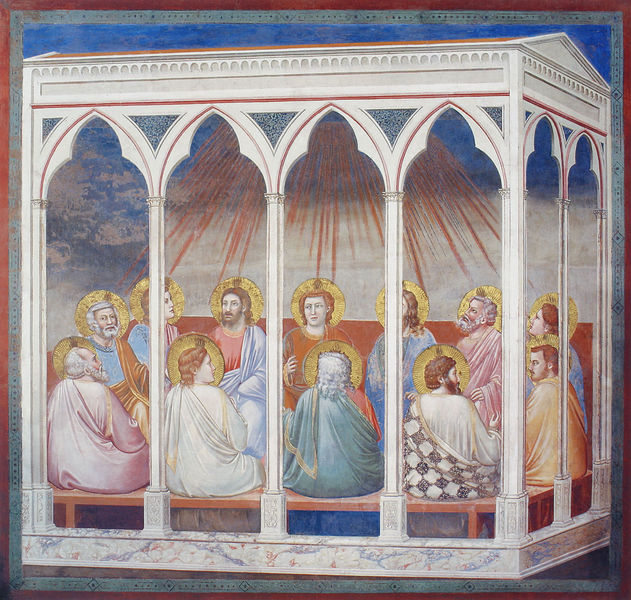
Titel: Arenakapelle / Scrovegni-Kapelle
Künstler: Giotto di Bondone
Standort: Padua, Arenakapelle (EU - I - Venetien)
Schlagwörter: blau, himmel, umhang, weiß, sitzen, licht, rücken, säulen, haus, rot, malerei, bart, bild, innenraum, kirche, gold, strahlen, heiligenschein, spitzbögen, christus, jesus, religiös, baldachin, tempel, heilige, fresko, abendmahl, jünger, heiligenscheine, giotto, jesus im tempel, erläuchtung, apostell, aureolen, 1100, sizten zusammen